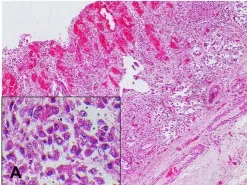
Representative photomicrographs of the hematoxylin and eosin (H&E) staining. (A) Trachea characterized by hemorrhage and necrosis of submucosal glands with infiltration of macrophages. 100x magnification, Inset: 800x magnification.
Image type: pathology (h&e)